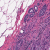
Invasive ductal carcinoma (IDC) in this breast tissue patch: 0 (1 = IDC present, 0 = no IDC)